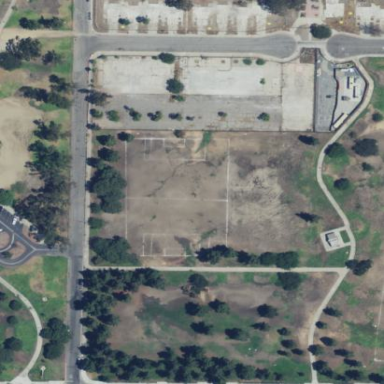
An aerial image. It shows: Soccer pitch for leisureland activities.